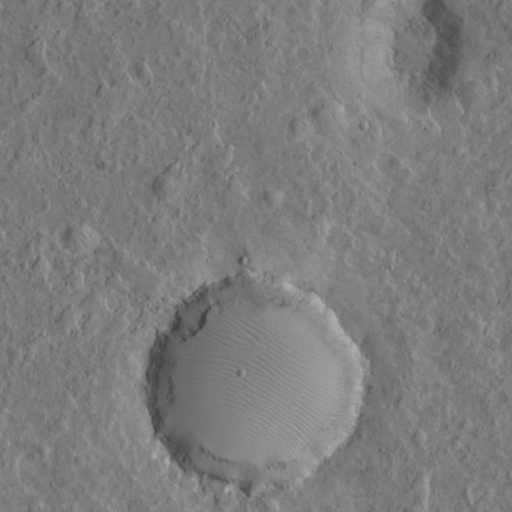
Classes present: Background, Cone